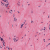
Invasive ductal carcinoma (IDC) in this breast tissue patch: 0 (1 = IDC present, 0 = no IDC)